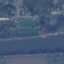
Land use / land cover: River